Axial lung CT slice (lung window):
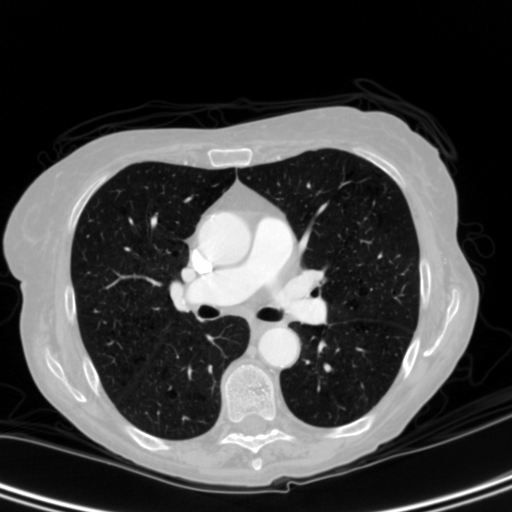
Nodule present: no